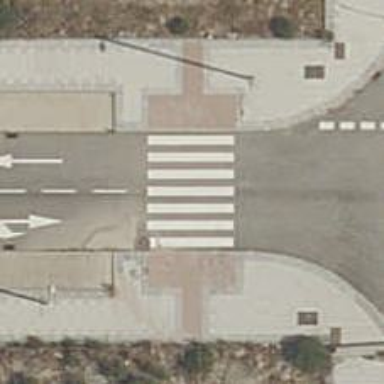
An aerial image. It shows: Uncontrolled zebra crossing on the road.